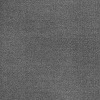
Atmospheric dust classification: dusty